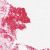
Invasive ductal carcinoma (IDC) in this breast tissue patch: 0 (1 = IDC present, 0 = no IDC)